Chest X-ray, PA view. Patient: 49 years old, sex F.
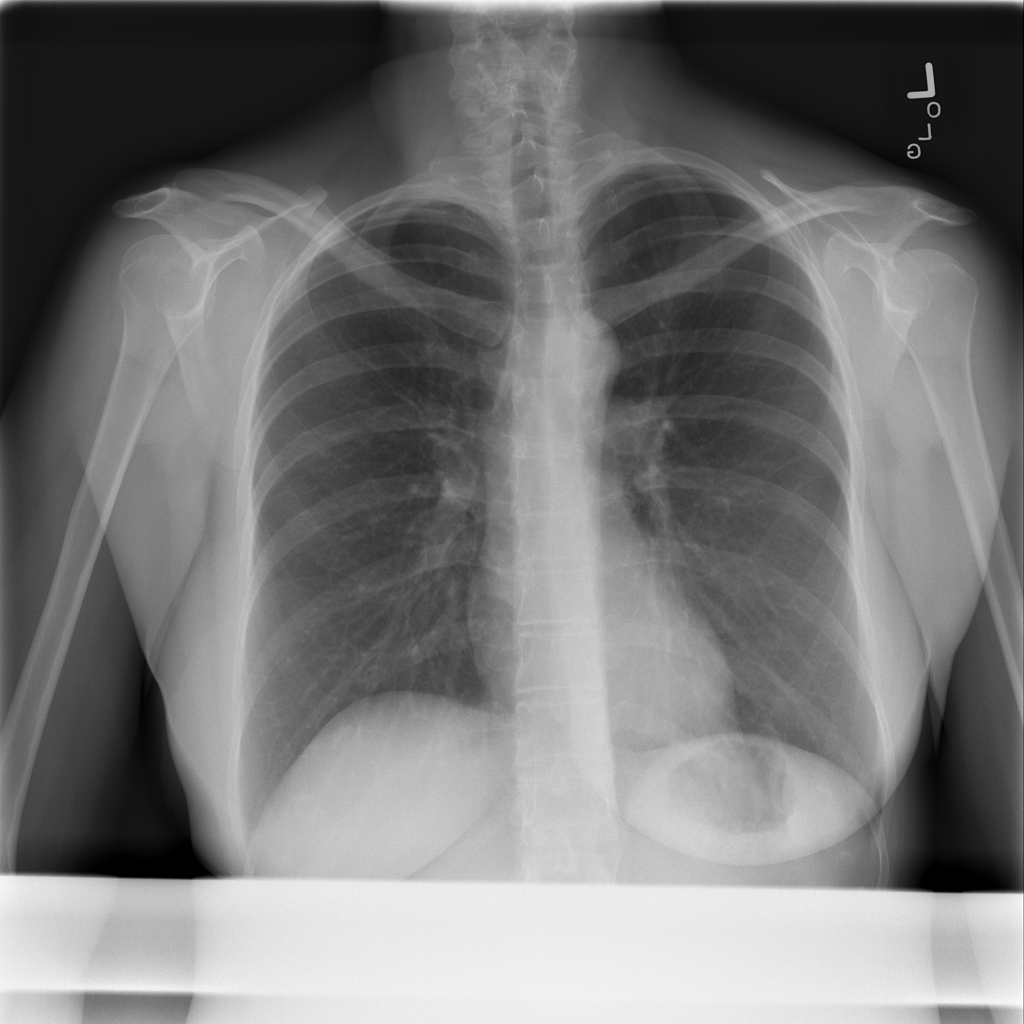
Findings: No Finding